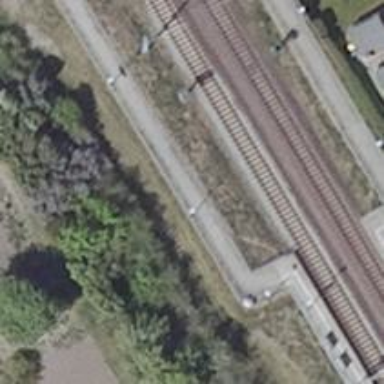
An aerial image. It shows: Public transport station located at railway halt.